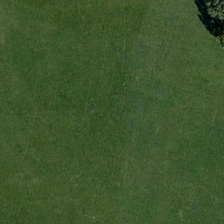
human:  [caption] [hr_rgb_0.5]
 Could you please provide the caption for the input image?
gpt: the meadow is near some trees .

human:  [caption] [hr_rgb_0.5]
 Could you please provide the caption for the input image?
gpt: a tree stands alone at the coner of this green neat meadow .

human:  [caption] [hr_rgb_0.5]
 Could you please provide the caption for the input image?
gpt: there is two trees on the prairie .

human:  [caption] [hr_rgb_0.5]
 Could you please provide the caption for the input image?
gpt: there is two trees on the prairie .

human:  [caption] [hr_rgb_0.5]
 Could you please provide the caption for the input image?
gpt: several green trees are near a piece of green meadow .